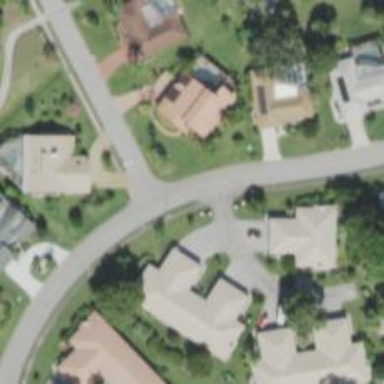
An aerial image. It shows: Residential road with sidewalk on the left side.